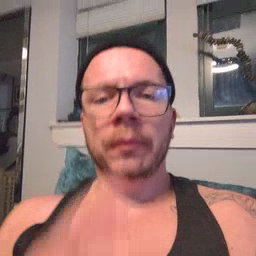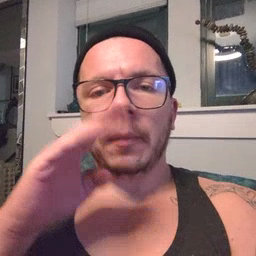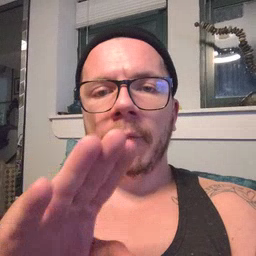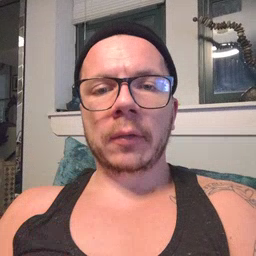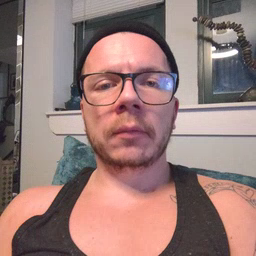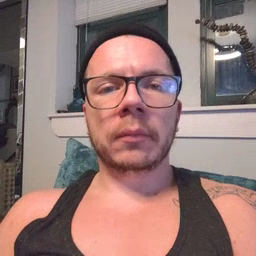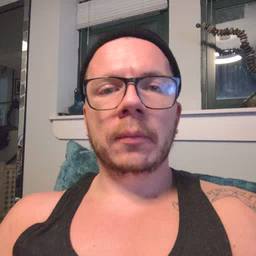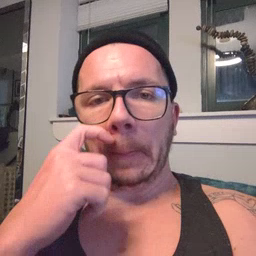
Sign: elephant